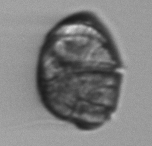
Label: Margalefidinium